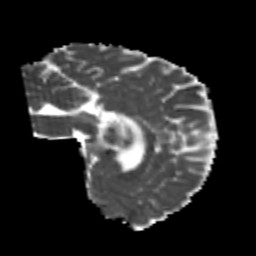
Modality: MD
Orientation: sagittal
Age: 24
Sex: male
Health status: healthy
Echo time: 0.074 s